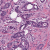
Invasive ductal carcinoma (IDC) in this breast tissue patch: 1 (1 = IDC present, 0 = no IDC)